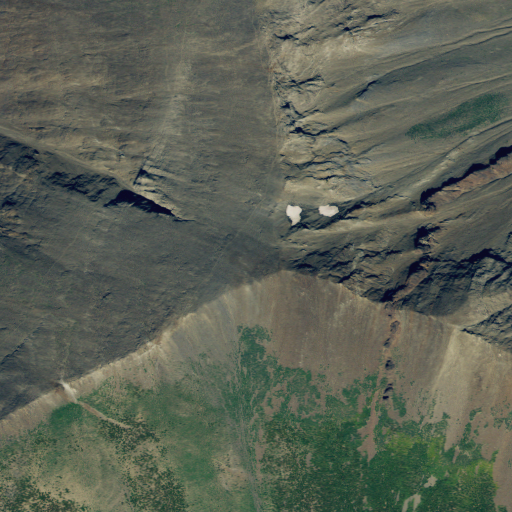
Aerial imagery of mountain in Oregon named Sentinel Peak containing barren land, evergreen forest, and shrub